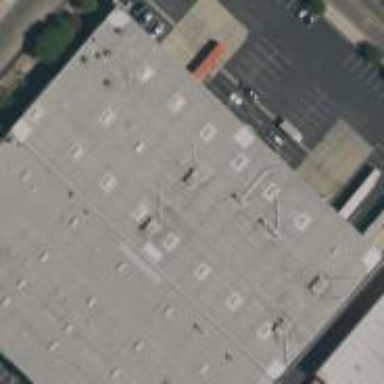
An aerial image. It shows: Warehouse building.